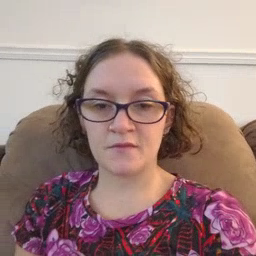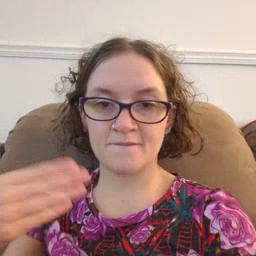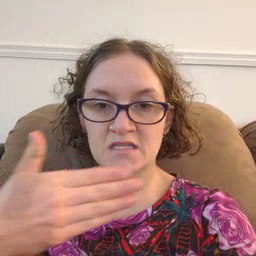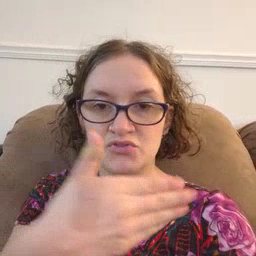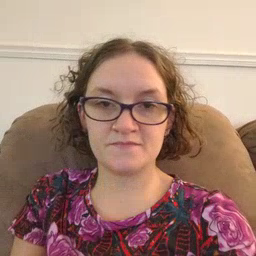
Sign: fish